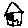
Label: house